Question: I'm trying to understand the difference between 'curry' vs 'bind'.
The implementation of 'bind' is :
'''
/*1*/ Function.prototype.bind = function ()
/*2*/ {
/*3*/ var fn = this,
/*4*/ args = Array.prototype.slice.call(arguments);
/*5*/ var object = args.shift();
/*6*/ return function ()
/*7*/ {
/*8*/ return fn.apply(object,
/*9*/ args.concat(Array.prototype.slice.call(arguments)))
/*10*/ };
/*11*/ }
'''
The implementation of 'curry' is :
'''
/*1*/ Function.prototype.curry = function ()
/*2*/ {
/*3*/ var fn = this,
/*4*/ args = Array.prototype.slice.call(arguments);
/*5*/ return function ()
/*6*/ {
/*7*/ return fn.apply(this,
/*8*/ args.concat(Array.prototype.slice.call(arguments)));
/*9*/ };
/*10*/ };
'''
I already know that 'curry' is not an internal function (unlike 'bind' which is in IE9+). But still:
Why do I hear people keep talking about 'curry' , While they can simply use 'bind' operation ?
The only difference is the context which is actually found only at the 'bind' function.
<URL>

Example :
Let's say I have this function :
'''
function add(x,y,z)
{
return x+y+z;
}
'''
I could do it with 'curry' :
'''
alert(add.curry(2).curry(1)(4)) //7
'''
But I could also do it with :
'''
alert(add.bind(undefined,2).bind(undefined,1)(4)) //7
'''
I don't understand why this 'curry' term function exists while it is possible to add a dummy context to the bind function.
What am I missing ?
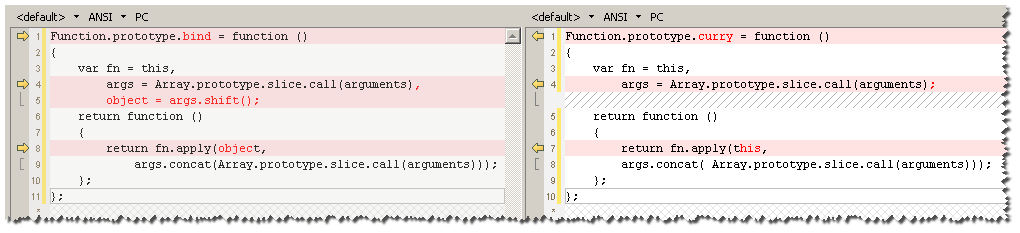
Answer: 'bind' forces you to attach a context to the function, while by using 'curry', you can delay the specification of function context until the curried function, useful in many cases.
consider the following example (not the perfect one, just to illustrate the idea):
'''
function Query(sessionKey, dataBuilder) {
this.sessionKey = sessionKey;
this.url = "http://www.example.com/search";
this.dataBuilder = dataBuilder
this.search = function (term) {
$.ajax({
type: "POST",
url: this.url,
data: this.dataBuilder(term);
})
}
}
function dataBuilder(entity, query) {
var payload = JSON.stringify({
'entity': entity,
'searchTerm': query
'session': this.sessionKey // will be always undefined if bind(undefined,...) is used
});
return payload
}
var bindEx= dataBuilder.bind(undefined, "username");
var curryEx= dataBuilder.curry("username");
var usernameQuery = new Query("id1234",bindEx); // won't work, this.sessionKey will be undefined
usernameQuery = new Query("id1234",curryEx); // will work, this.sessionKey will be id1234 in the DataBuilder
'''